Question: I have integrated SendGrid Email API with Firebase Trigger Email extension. When I tried to test this integration manually by creating a new document in email_collection in firebase console, I always get this error:
"Error: Invalid login: 535 Authentication failed: The provided authorization grant is invalid, expired, or revoked".
I successfully created an API Key using the SMTP Relay and use it in the SMTP connection URI when configuring the trigger email extension, so I'm not sure if the problem is within SendGrid credentials or in the firebase extension configuration.

I'm new to this topic, so any help will be appreciated.
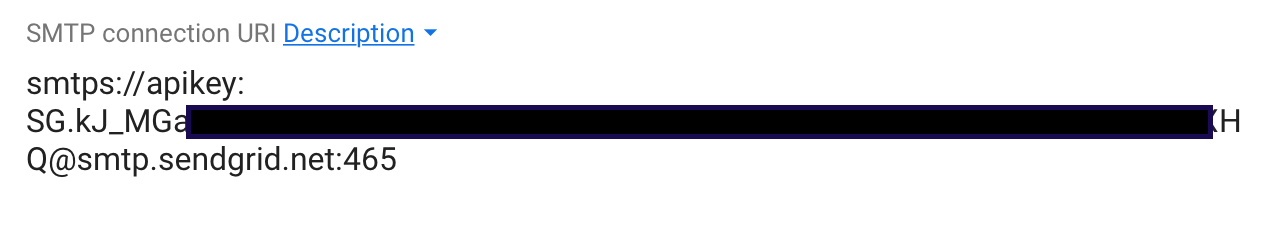
Answer: Twilio SendGrid developer evangelist here.
I recommend you use port 587. While port 465 is available, <URL>.
Other than that, you should check that your API key has permission to send emails. And if it all looks correct, try generating a API key and confirming the permissions.